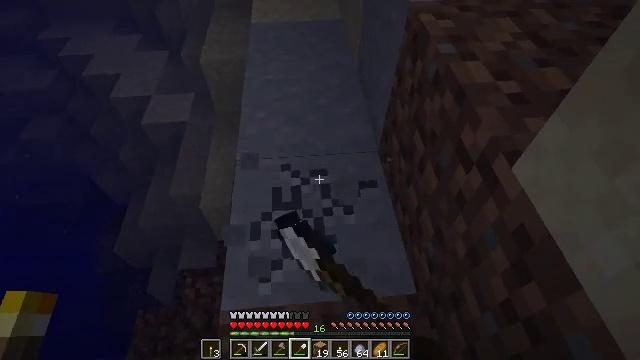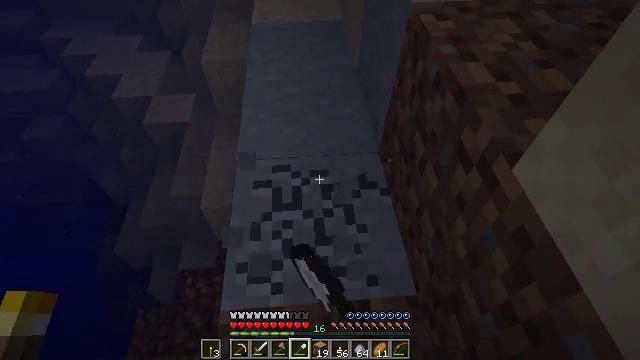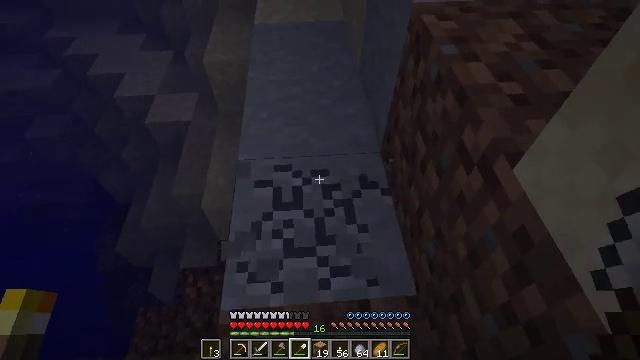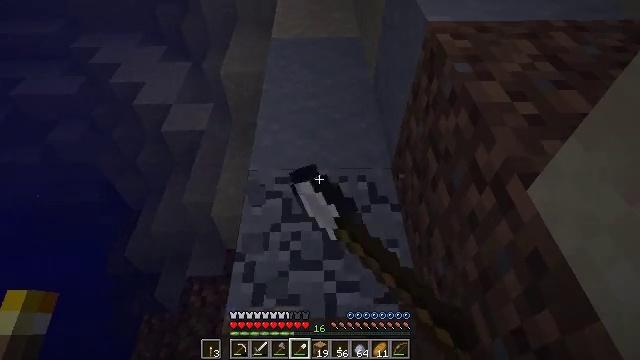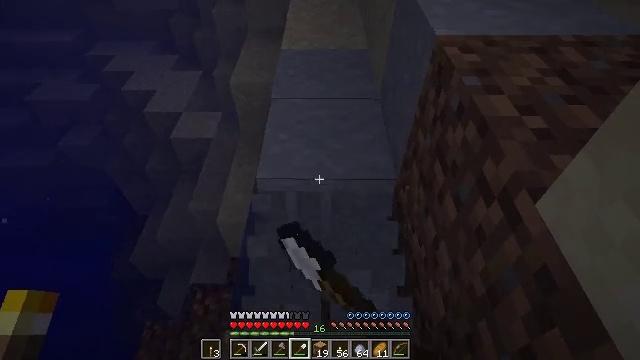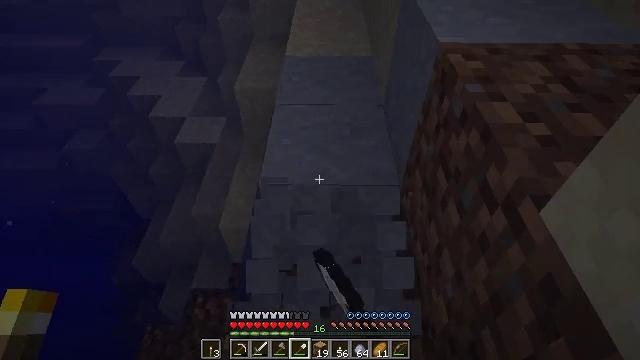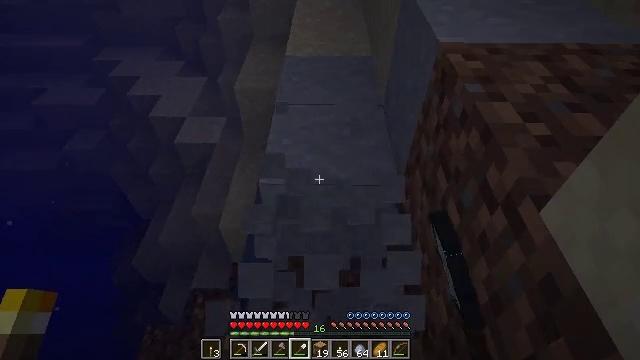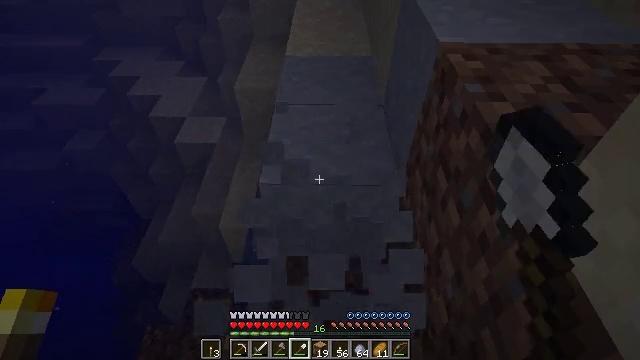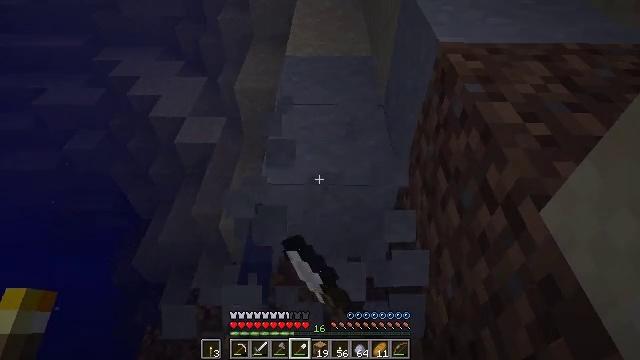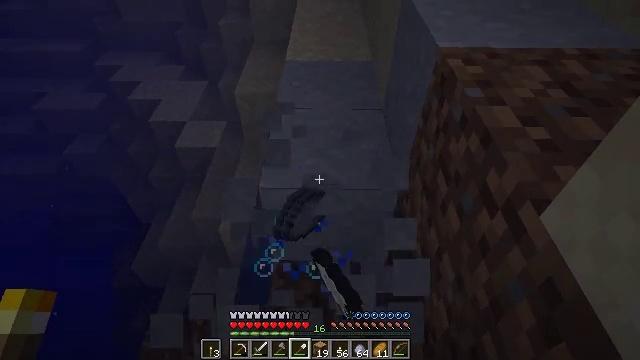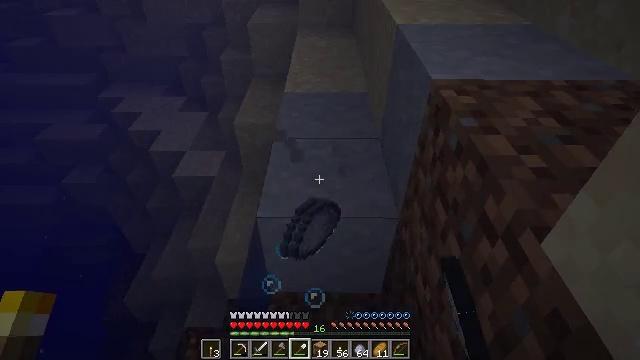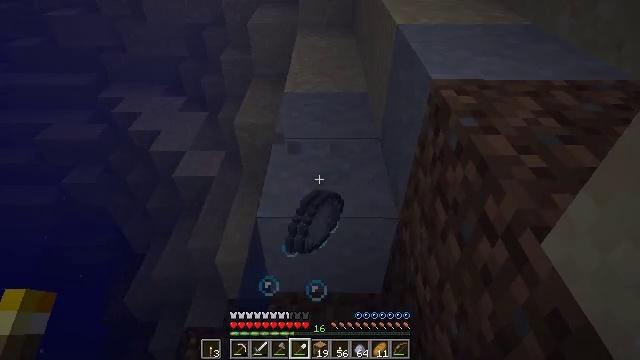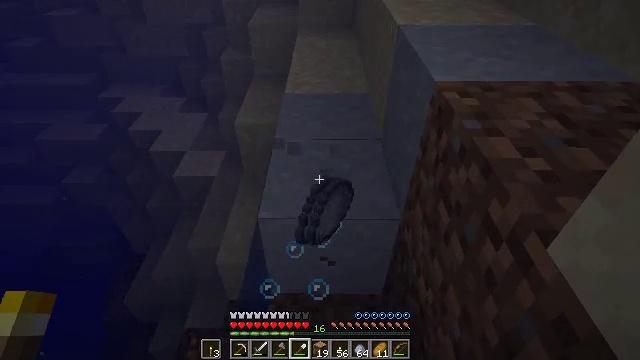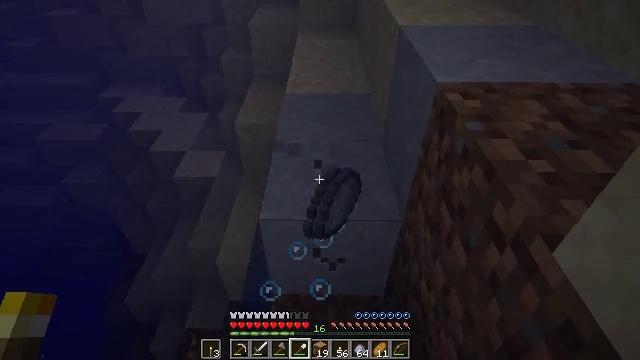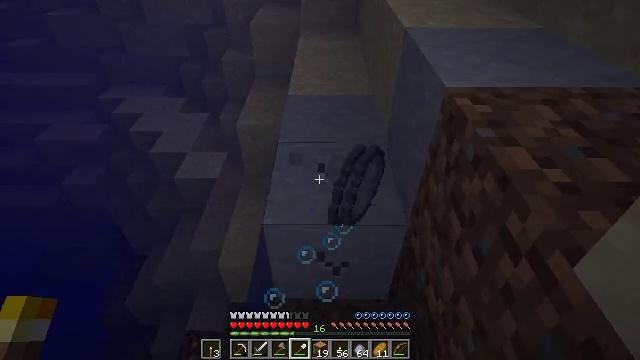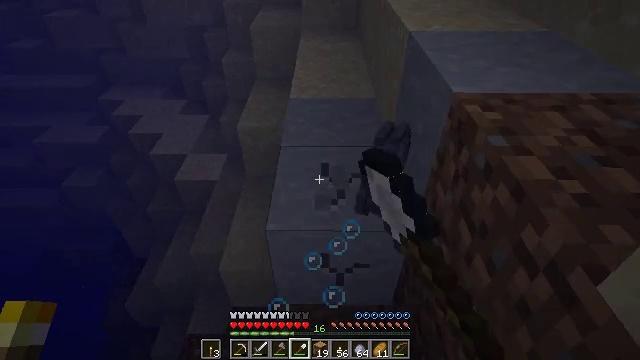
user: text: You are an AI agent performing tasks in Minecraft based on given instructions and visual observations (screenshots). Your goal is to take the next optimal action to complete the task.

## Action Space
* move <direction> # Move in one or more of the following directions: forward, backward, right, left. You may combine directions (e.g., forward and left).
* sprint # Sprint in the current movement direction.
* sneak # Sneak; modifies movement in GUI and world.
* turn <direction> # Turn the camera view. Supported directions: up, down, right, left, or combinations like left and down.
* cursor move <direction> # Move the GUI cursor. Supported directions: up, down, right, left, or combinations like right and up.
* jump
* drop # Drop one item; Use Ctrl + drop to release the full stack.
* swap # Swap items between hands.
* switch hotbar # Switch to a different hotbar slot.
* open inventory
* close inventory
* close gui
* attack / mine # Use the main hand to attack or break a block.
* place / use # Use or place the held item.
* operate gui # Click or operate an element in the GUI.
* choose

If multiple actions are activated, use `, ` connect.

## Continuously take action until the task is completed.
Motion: motion action
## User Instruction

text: Gather clay blocks.
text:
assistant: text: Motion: attack / mine
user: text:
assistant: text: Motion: attack / mine
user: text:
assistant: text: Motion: turn left and up, attack / mine
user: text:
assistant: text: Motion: turn left and up, attack / mine
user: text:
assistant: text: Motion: turn up, attack / mine
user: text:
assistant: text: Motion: attack / mine
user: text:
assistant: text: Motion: attack / mine
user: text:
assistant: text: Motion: attack / mine
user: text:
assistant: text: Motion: attack / mine
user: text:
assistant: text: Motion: turn up, attack / mine
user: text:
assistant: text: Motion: attack / mine
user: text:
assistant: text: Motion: move forward and move left, attack / mine
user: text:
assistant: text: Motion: move forward and move left, attack / mine
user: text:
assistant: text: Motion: move forward and move left, attack / mine
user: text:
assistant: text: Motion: move forward, attack / mine
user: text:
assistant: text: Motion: attack / mine
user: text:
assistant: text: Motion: attack / mine
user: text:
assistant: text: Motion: attack / mine
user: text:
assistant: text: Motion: attack / mine
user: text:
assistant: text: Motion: attack / mine
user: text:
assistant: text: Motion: attack / mine
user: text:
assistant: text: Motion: attack / mine
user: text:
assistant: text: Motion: attack / mine
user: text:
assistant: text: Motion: attack / mine
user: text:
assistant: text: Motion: attack / mine
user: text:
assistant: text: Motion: attack / mine
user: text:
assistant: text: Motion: attack / mine
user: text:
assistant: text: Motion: attack / mine
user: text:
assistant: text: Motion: attack / mine
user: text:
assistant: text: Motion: attack / mine